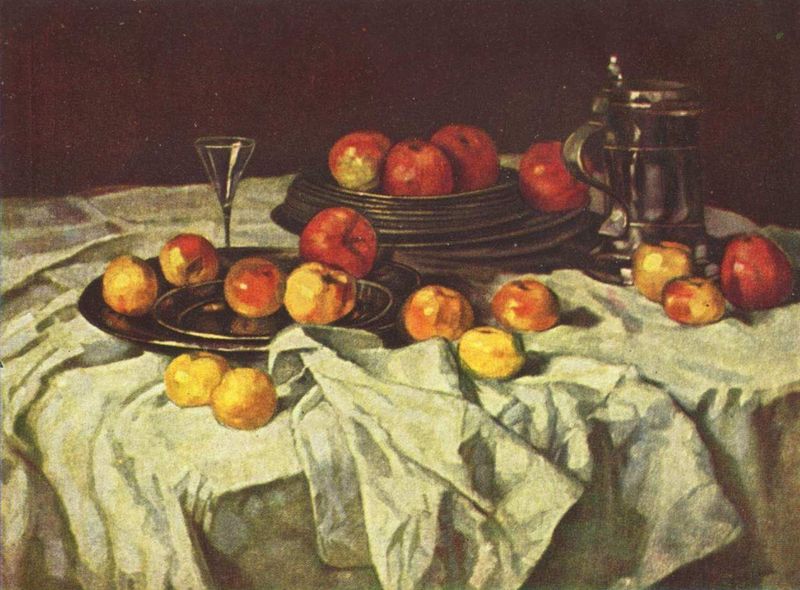
Titel: Apfelstilleben
Künstler: Carl Schuch
Standort: Berlin
Institution: Alte Nationalgalerie
Schlagwörter: gemälde, schatten, weiß, cezanne, gelb, impressionismus, braun, glas, grau, hintergrund, licht, orange, raum, schwarz, tisch, zimmer, obst, rot, tuch, malerei, gläser, saufen, wand, falten, schale, silber, tablett, teller, niederlande, tischdecke, tischtuch, spiegelung, gold, decke, rund, früchte, henkel, kanne, keramik, krug, stilleben, stillleben, apfel, äpfel, farbe, violett, glanz, metall, faltenwurf, platte, betrachtung, kante, quitte, tischkante, serviette, becher, fallobst, bierkrug, deckel, zinn, zinnteller, paul, drapiert, weinglas, geschirr, dunkler hintergrund, karaffe, sektglas, silbern, tischecke, paul cezanne, stapel, teekanne, platten, pfirsiche, vertiefung, humpen, zerknittert, zinndeckel, deckelkrug, masskrug, henkelkrug, montierung, zinngeschirr, tellerstapel, kspiegelutng, silbertabletts, tuch tischdecke, quite, stilleben,obstschale, zinnkrug